Question: I am new to coding, below is a groovy script that I am using in Soap UI to dump response data into an excel sheet. I am getting error at line 55, '}' for closing if condition (which I believe is not the issue). Earlier I was using only jexl and it was working fine but then I switched to poi to be able to append data in same sheet and it throws error. I have already copied all the relevant jars in bin/ext.

'''
import java.io.*;
import org.apache.poi.hssf.usermodel.*;
import org.apache.poi.xssf.usermodel.*;
import org.apache.poi.*;
import jxl.*;
def grUtils = new com.eviware.soapui.support.GroovyUtils(context)
def ReqHolder = grUtils.getXmlHolder("Search#Response")
def HotelCount = ReqHolder["count(//*:Property)"]
def tCNo = context.expand( '${DSS#TCNo.}' )
if (tCNo =='1')
{
FileInputStream fsIP= new FileInputStream(new File("C:/Users/129858/Desktop/Soap/Simplify_HTE/SearchSink.xls"));
HSSFWorkbook copy = new HSSFWorkbook(fsIP);
HSSFSheet worksheet = copy.getSheetAt(0);
CL = 0;
rows = HotelCount.toInteger();
Cell cell = null;
cell = worksheet.getRow(0).getCell(0);
cell.setCellValue("TCNo.");
cell = worksheet.getRow(0).getCell(1);
cell.setCellValue("HotelName");
cell = worksheet.getRow(0).getCell(2);
cell.setCellValue("HotelCode");
cell = worksheet.getRow(0).getCell(3);
cell.setCellValue("BrandCode");
for( tc_row in 1..rows){
Cell box = null;
cell = worksheet.getRow(tc_row).getCell(CL);
String s0 = tCNo;
cell.setCellValue(s1);
cell = worksheet.getRow(tc_row).getCell(CL+1);
String s1 = ReqHolder.getNodeValue("//*:Property[$tc_row]/@HotelName");
cell.setCellValue(s1);
cell = worksheet.getRow(tc_row).getCell(CL+2);
String s2 = ReqHolder.getNodeValue("//*:Property[$tc_row]/@HotelCode");
cell.setCellValue(s2);
cell = worksheet.getRow(tc_row).getCell(CL+3);
String s3 = ReqHolder.getNodeValue("//*:Property[$tc_row]/@BrandCode");
cell.setCellValue(s3);
}
fsIP.close();
FileOutputStream fsOP =new FileOutputStream(new File("C:/Users/129858/Desktop/Soap/Simplify_HTE/SearchSink.xls");
copy.write(fsOP);
fsOP.close();
}
else{
FileInputStream file = new File("C:/Users/129858/Desktop/Soap/Simplify_HTE/SearchSink.xls");
HSSFWorkbook wb = new HSSFWorkbook(file);
HSSFsheet ws = wb.getSheetAt(0):
datarows = ws.getRows();
col = 0;
log.info datarows
exrows = HotelCount.toInteger() + datarows + 1;
log.info exrows
for( tc_ro in datarows+1..exrows)
{
Cell box = null;
cell = worksheet.getRow(tc_ro).getCell(col);
String s0 = tCNo;
cell.setCellValue(s1);
cell = worksheet.getRow(tc_ro).getCell(col+1);
String s1 = ReqHolder.getNodeValue("//*:Property[$tc_row]/@HotelName");
cell.setCellValue(s1);
cell = worksheet.getRow(tc_ro).getCell(col+2);
String s2 = ReqHolder.getNodeValue("//*:Property[$tc_row]/@HotelCode");
cell.setCellValue(s2);
cell = worksheet.getRow(tc_ro).getCell(col+3);
String s3 = ReqHolder.getNodeValue("//*:Property[$tc_row]/@BrandCode");
cell.setCellValue(s3);
}
fsIP.close();
FileOutputStream fsOP =new FileOutputStream(new File("C:/Users/129858/Desktop/Soap/Simplify_HTE/SearchSink.xls");
copy.write(fsOP);
fsOP.close();
}
'''
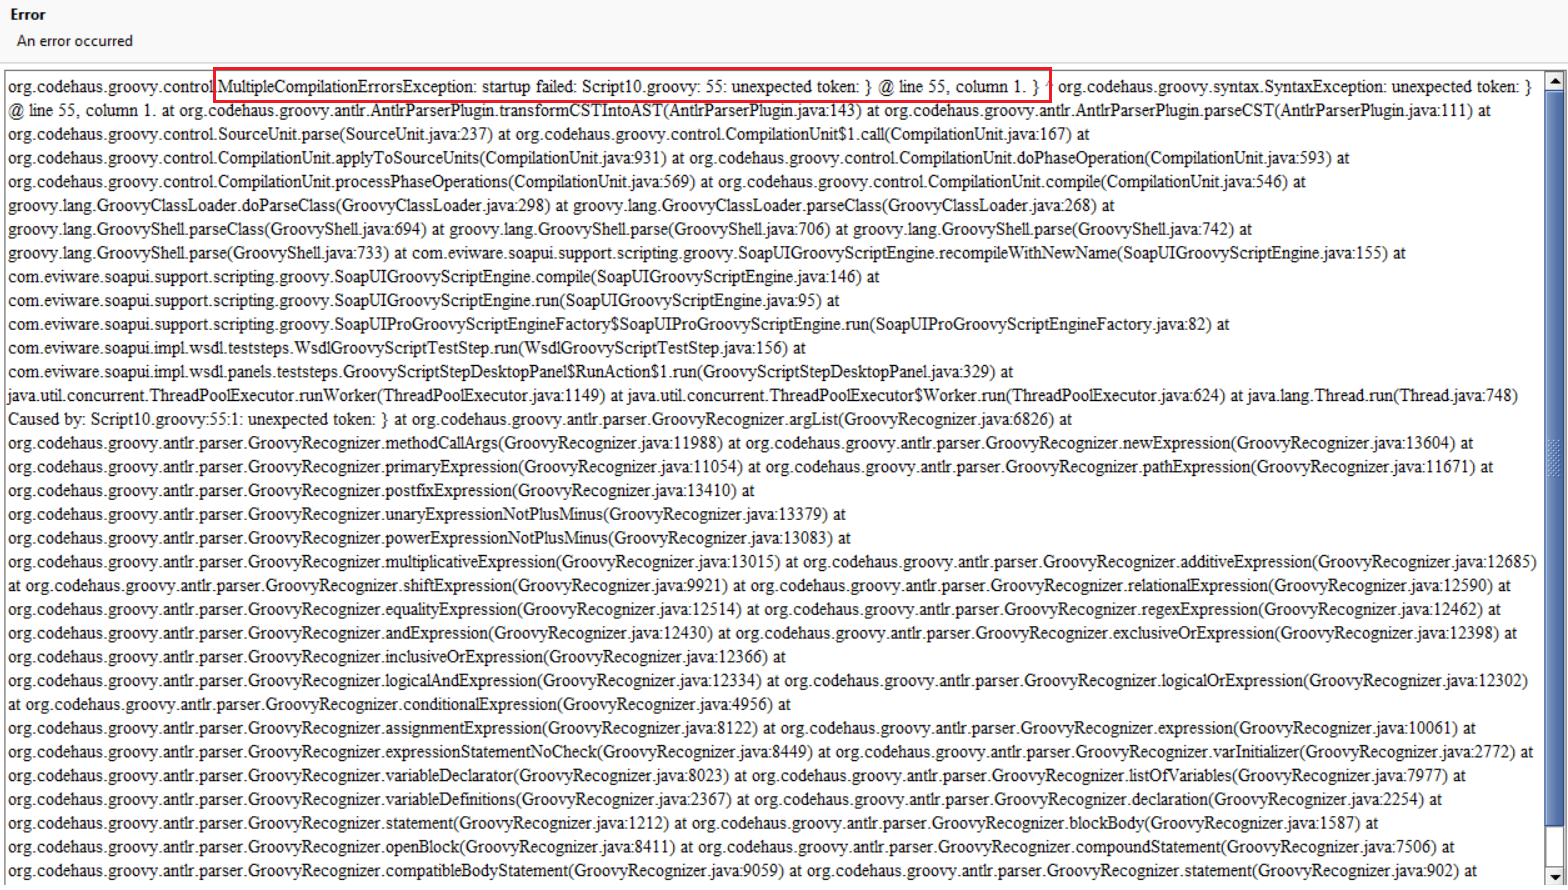
Answer: In line 53 you are missing one closing bracket:
'''
FileOutputStream fsOP =new FileOutputStream(new File("C:/Users/129858/Desktop/Soap/Simplify_HTE/SearchSink.xls");
'''
It should be:
'''
FileOutputStream fsOP =new FileOutputStream(new File("C:/Users/129858/Desktop/Soap/Simplify_HTE/SearchSink.xls"));
'''
The same thing happens in line 91.
Consider using an editor with code validation and completion. You can choose from wide range of free to use IDE's like IntelliJ IDEA, Eclipse, Netbeans and so on. IDEA for instance would quickly tell you that you are missing this closing bracket and you would save a lot of time.